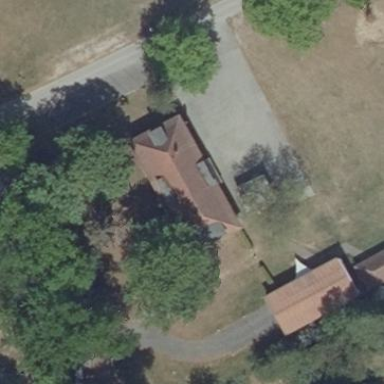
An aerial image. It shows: Village hall building that serves as community center.